Question: I have a OpenLayers.Layer.GML layer build with GeoJSON data given by MapFish.
When I select his features control points are displayed and they let me edit the shape of the features. Well I don't want them! And I don't know how they appeared or why.
There must be some setting in the control, in the layer or in the map that produce this.
Here's a screenshot

The code I use to generate the control is this:
'''
_selectFeatureControl = new OpenLayers.Control.SelectFeature(
_activeLayer,
{
clickout: true,
toggle: true,
multiple: false,
hover: false,
toggleKey: "ctrlKey", // ctrl key removes from selection
multipleKey: "shiftKey" // shift key adds to selection
}
);
'''
The layer generation code is:
'''
layer = new OpenLayers.Layer.GML(
displayName,
url,
{
format: OpenLayers.Format.GeoJSON,
isBaseLayer: false,
visibility: true,
styleMap: styleMap,
projection: new OpenLayers.Projection("EPSG:4326")
}
);
'''
Thanks every one!
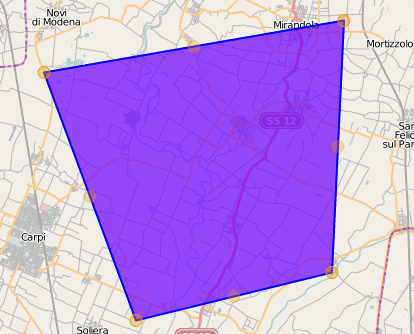
Answer: try this:
'''
var controls = map.getControlsByClass('OpenLayers.Control.ModifyFeature');
for(var i=0;i<controls.length;i++){
controls[i].deactivate();
controls[i].destroy();
}
'''